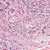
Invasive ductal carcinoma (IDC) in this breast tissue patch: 1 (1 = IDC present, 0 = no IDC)